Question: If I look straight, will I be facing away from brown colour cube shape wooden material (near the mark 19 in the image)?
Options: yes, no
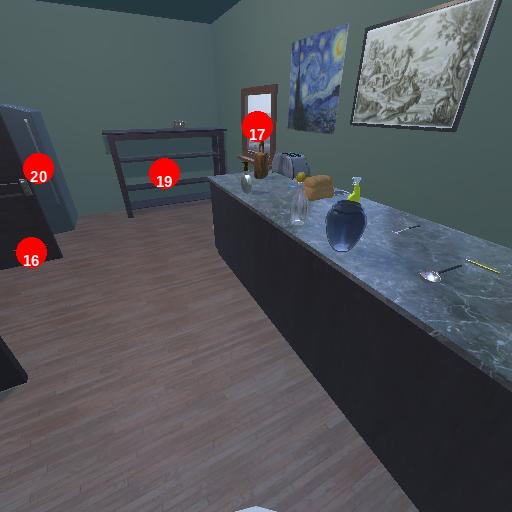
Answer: yes